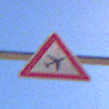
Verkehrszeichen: FlugbetriebLinks
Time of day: MorningAfternoon
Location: Outdoor (RoadRail)
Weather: Clear
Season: NotSpecified
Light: Natural